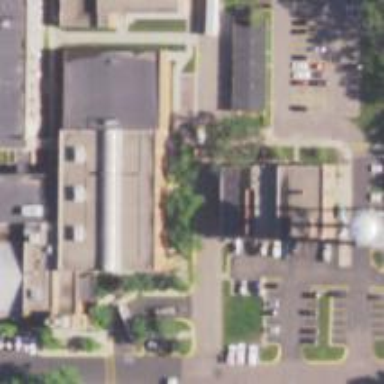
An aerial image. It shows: Healthcare clinic is depicted in the image.